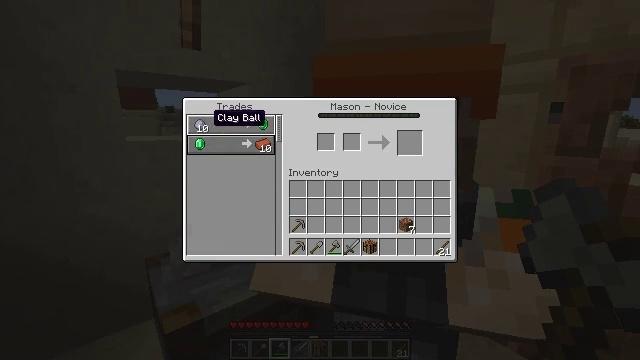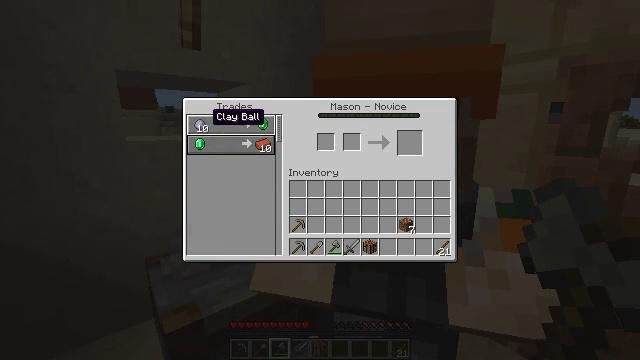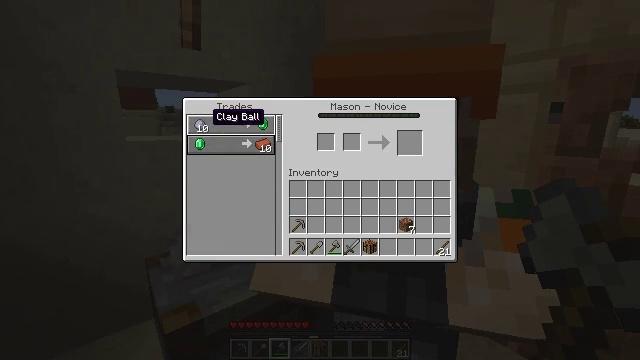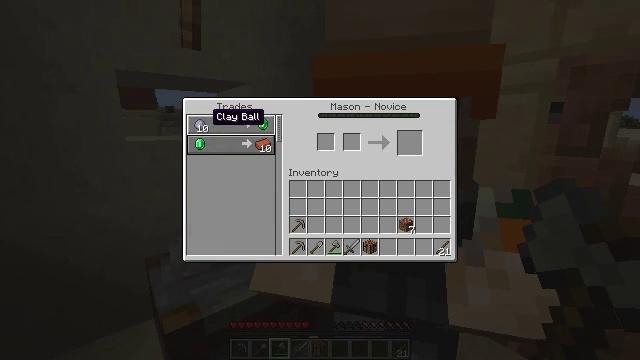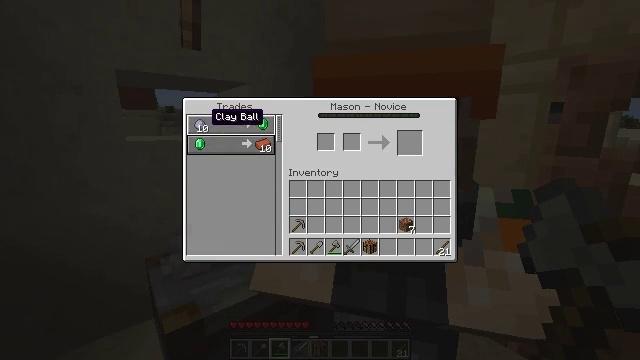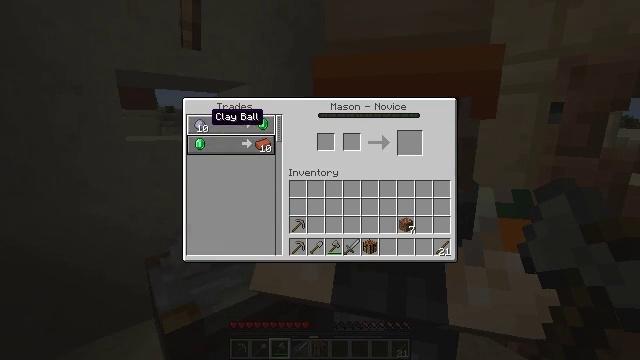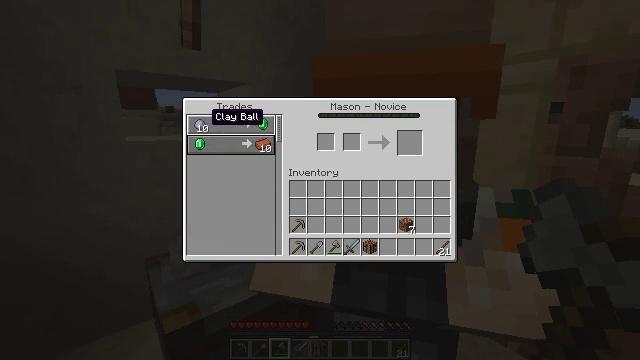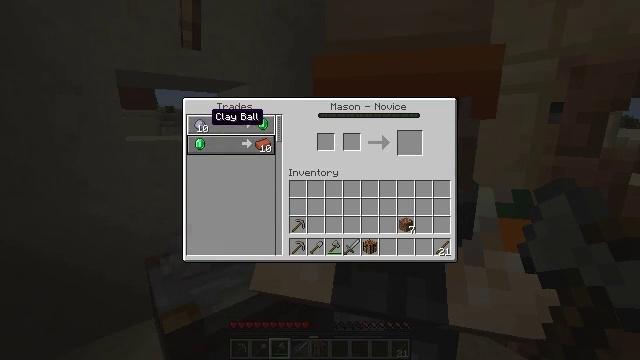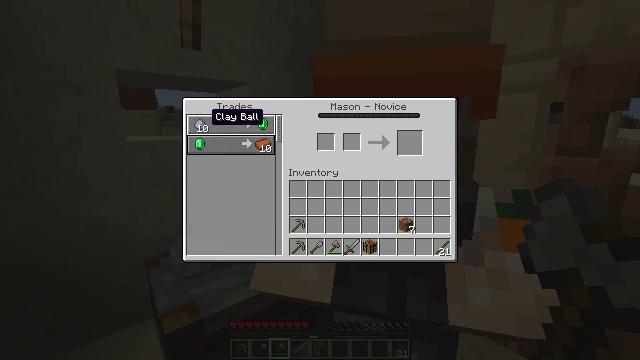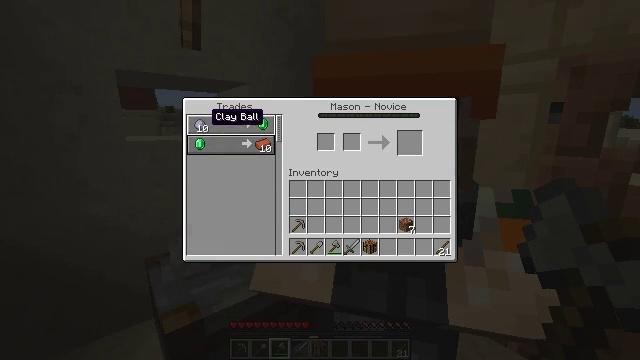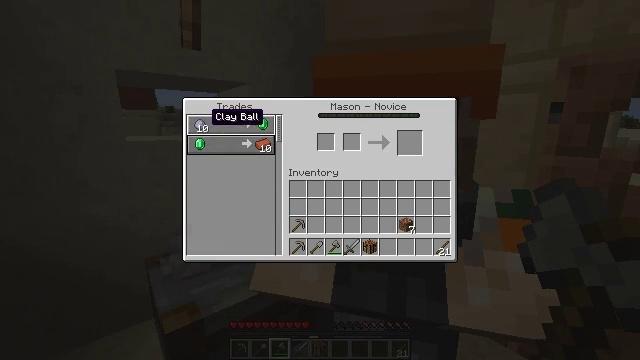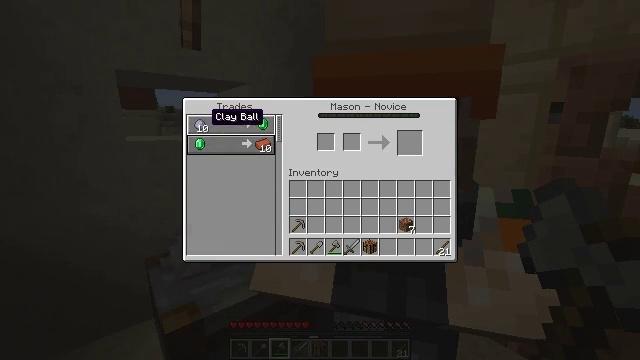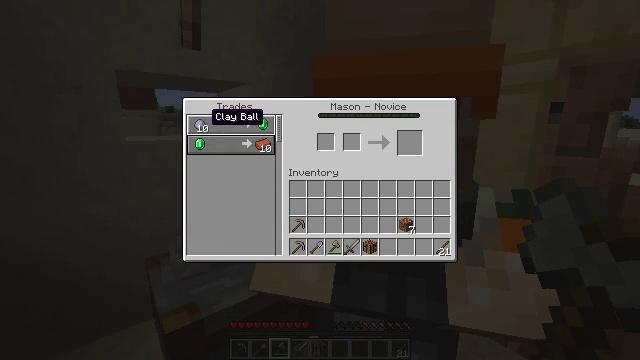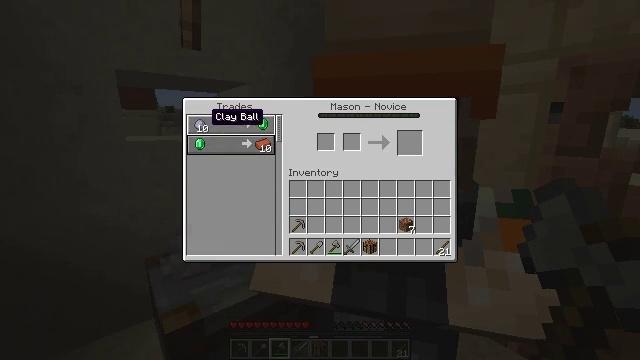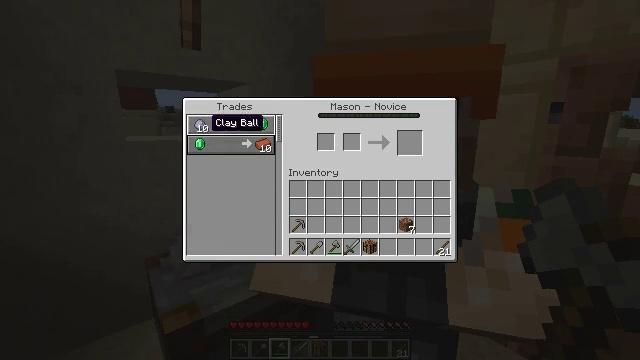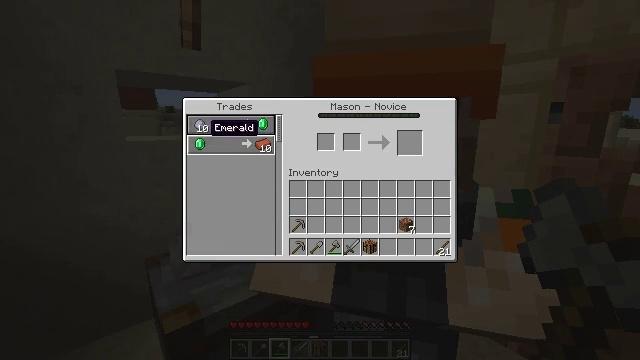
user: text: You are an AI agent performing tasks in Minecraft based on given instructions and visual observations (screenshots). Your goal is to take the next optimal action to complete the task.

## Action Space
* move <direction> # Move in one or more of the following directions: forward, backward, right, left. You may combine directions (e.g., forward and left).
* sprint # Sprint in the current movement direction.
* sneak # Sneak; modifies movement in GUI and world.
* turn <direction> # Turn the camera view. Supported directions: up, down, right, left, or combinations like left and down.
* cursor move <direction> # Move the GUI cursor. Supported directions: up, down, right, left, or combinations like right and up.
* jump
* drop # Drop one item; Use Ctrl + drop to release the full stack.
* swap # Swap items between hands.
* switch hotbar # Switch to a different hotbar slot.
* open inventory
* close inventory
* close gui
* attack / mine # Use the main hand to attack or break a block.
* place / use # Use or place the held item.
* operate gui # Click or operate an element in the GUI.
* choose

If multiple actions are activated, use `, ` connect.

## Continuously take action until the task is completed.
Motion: motion action
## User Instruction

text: Mine a hay block from the field.
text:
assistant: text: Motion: no_op
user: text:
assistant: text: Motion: no_op
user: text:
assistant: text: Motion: no_op
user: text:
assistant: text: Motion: no_op
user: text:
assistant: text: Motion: no_op
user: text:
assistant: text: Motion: no_op
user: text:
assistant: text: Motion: no_op
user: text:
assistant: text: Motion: no_op
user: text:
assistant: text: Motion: no_op
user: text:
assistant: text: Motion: no_op
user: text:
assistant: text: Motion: no_op
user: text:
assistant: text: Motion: no_op
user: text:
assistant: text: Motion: no_op
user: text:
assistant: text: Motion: no_op
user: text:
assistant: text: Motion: no_op
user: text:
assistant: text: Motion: no_op
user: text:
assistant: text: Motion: no_op
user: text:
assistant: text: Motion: no_op
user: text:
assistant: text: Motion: no_op
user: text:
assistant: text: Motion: no_op
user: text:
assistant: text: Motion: no_op
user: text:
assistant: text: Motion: no_op
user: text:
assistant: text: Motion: no_op
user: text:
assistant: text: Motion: no_op
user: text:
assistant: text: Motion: no_op
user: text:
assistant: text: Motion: close gui
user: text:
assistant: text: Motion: turn right
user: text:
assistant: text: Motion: turn right and up
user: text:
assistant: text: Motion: turn right and up
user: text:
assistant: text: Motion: move right, turn right and up